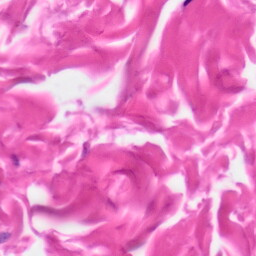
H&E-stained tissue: Skin